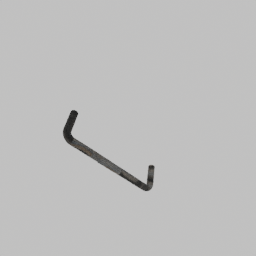
Label: architecture